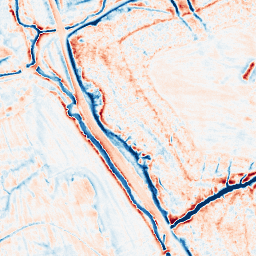
Category: edge_preserving
Decomposition family: anisotropic_diffusion
Decomposition parameters: iterations: 50
kappa: 10
gamma: 0.1
Upsampling method: sinc_blackman
Upsampling parameters: scale: 2
kernel_size: 8
Upsampling scale: 2